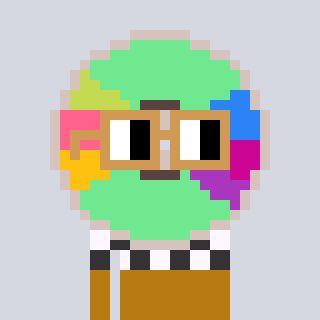
a pixel art character with square brown glasses, a cd-shaped head and a gold-colored body on a cool background